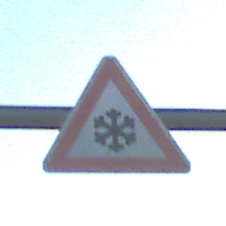
Verkehrszeichen: SchneeOderEisglaette
Umgebung: Outdoor, RoadRail
Tageszeit: SunriseSunset
Wetter: Clear
Licht: Natural
Jahreszeit: NotSpecified
Kontrast: HighContrast